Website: macys
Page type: account-selection
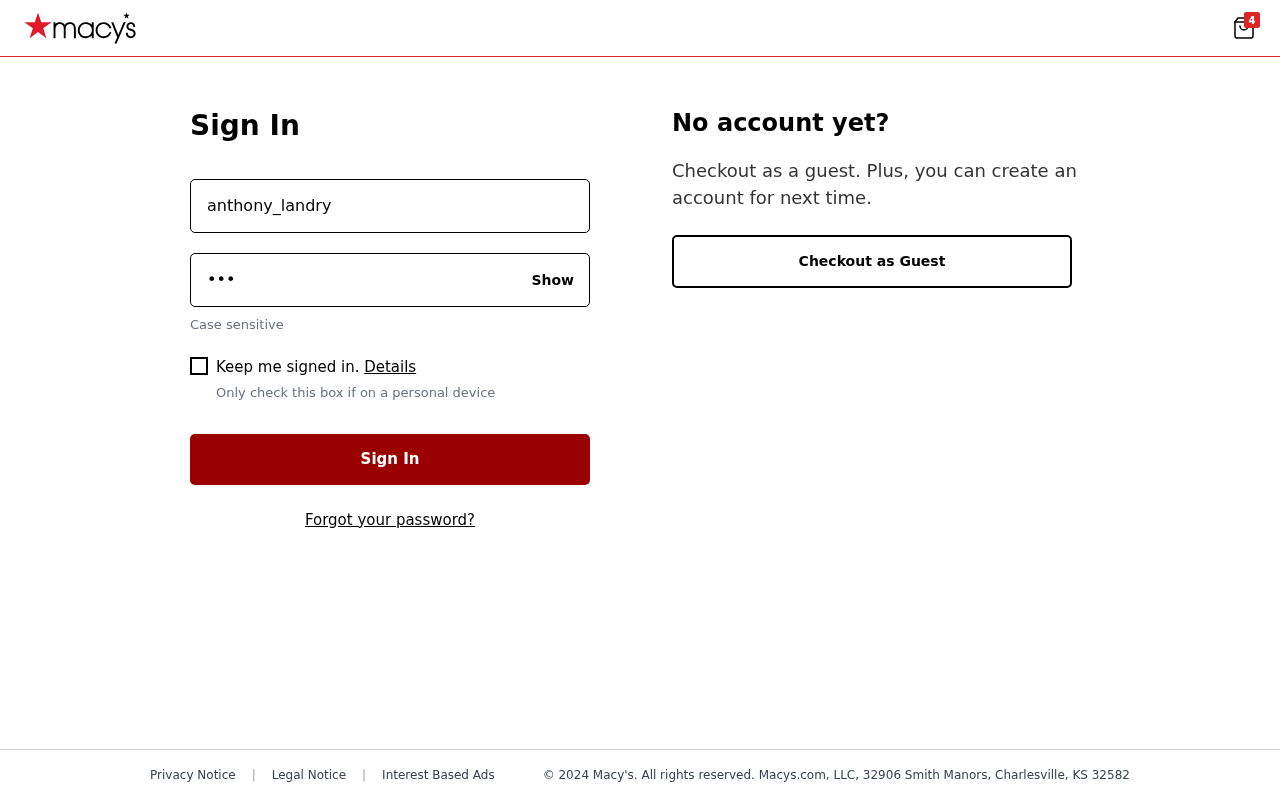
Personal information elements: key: PII_LOGIN_USERNAME
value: anthony_landry
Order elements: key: ORDER_NUM_ITEMS
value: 4